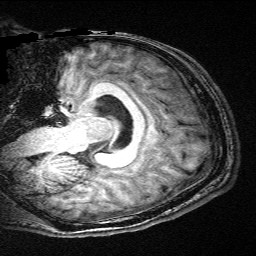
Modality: T1w
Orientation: sagittal
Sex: male
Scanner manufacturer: siemens
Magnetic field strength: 3 T
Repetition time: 2.3 s
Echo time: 0.00336 s